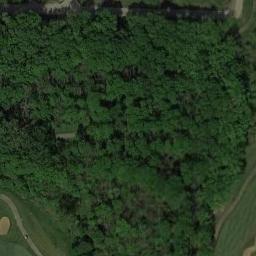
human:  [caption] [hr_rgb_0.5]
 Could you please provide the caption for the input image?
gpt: There are some crisscross paths on this land .

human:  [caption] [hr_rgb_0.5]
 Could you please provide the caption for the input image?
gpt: The forest is next to the grass .

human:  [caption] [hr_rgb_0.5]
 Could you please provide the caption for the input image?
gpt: Many green trees are in a forest beside a narrow and curved earth road .

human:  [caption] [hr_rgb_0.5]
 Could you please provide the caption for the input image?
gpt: The forest with a lot of dense dark green trees is surrounded by the road .

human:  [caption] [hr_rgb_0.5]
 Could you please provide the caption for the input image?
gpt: A dense forest with many green trees .